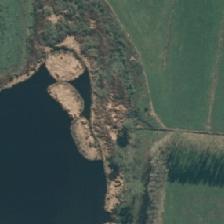
Land cover: herbaceous_freshwater_vege